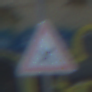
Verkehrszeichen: KreuzungOderEinmuendung
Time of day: Midday
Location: Outdoor (Urban)
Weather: Clear
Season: NotSpecified
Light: Natural